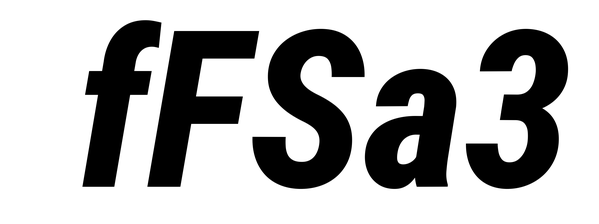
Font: Roboto-Italic_Condensed_ExtraBold_Italic